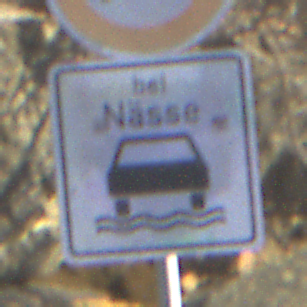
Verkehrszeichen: BeiNaesse
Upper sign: Geschwindigkeit130
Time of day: MorningAfternoon
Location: Outdoor (RoadRail)
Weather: PartlyCloudy
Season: NotSpecified
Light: Natural